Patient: sex M, age 25
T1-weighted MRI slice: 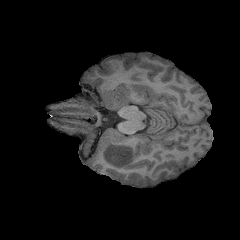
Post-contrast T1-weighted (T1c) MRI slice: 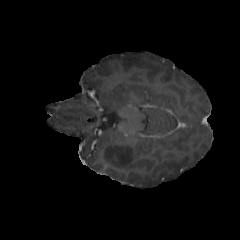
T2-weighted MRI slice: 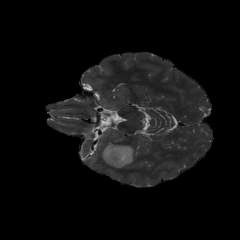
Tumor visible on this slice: yes
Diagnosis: Astrocytoma, IDH-mutant
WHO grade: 2